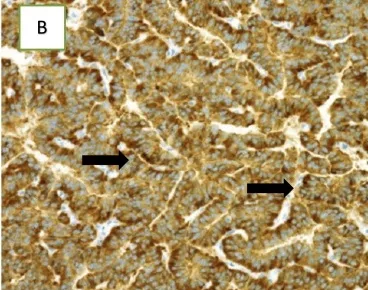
Positive result for chromogranin A in neoplastic cells (the nuclei are blue, and ,cytoplasm was brown) (black arrows).
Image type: pathology (immunostaining)